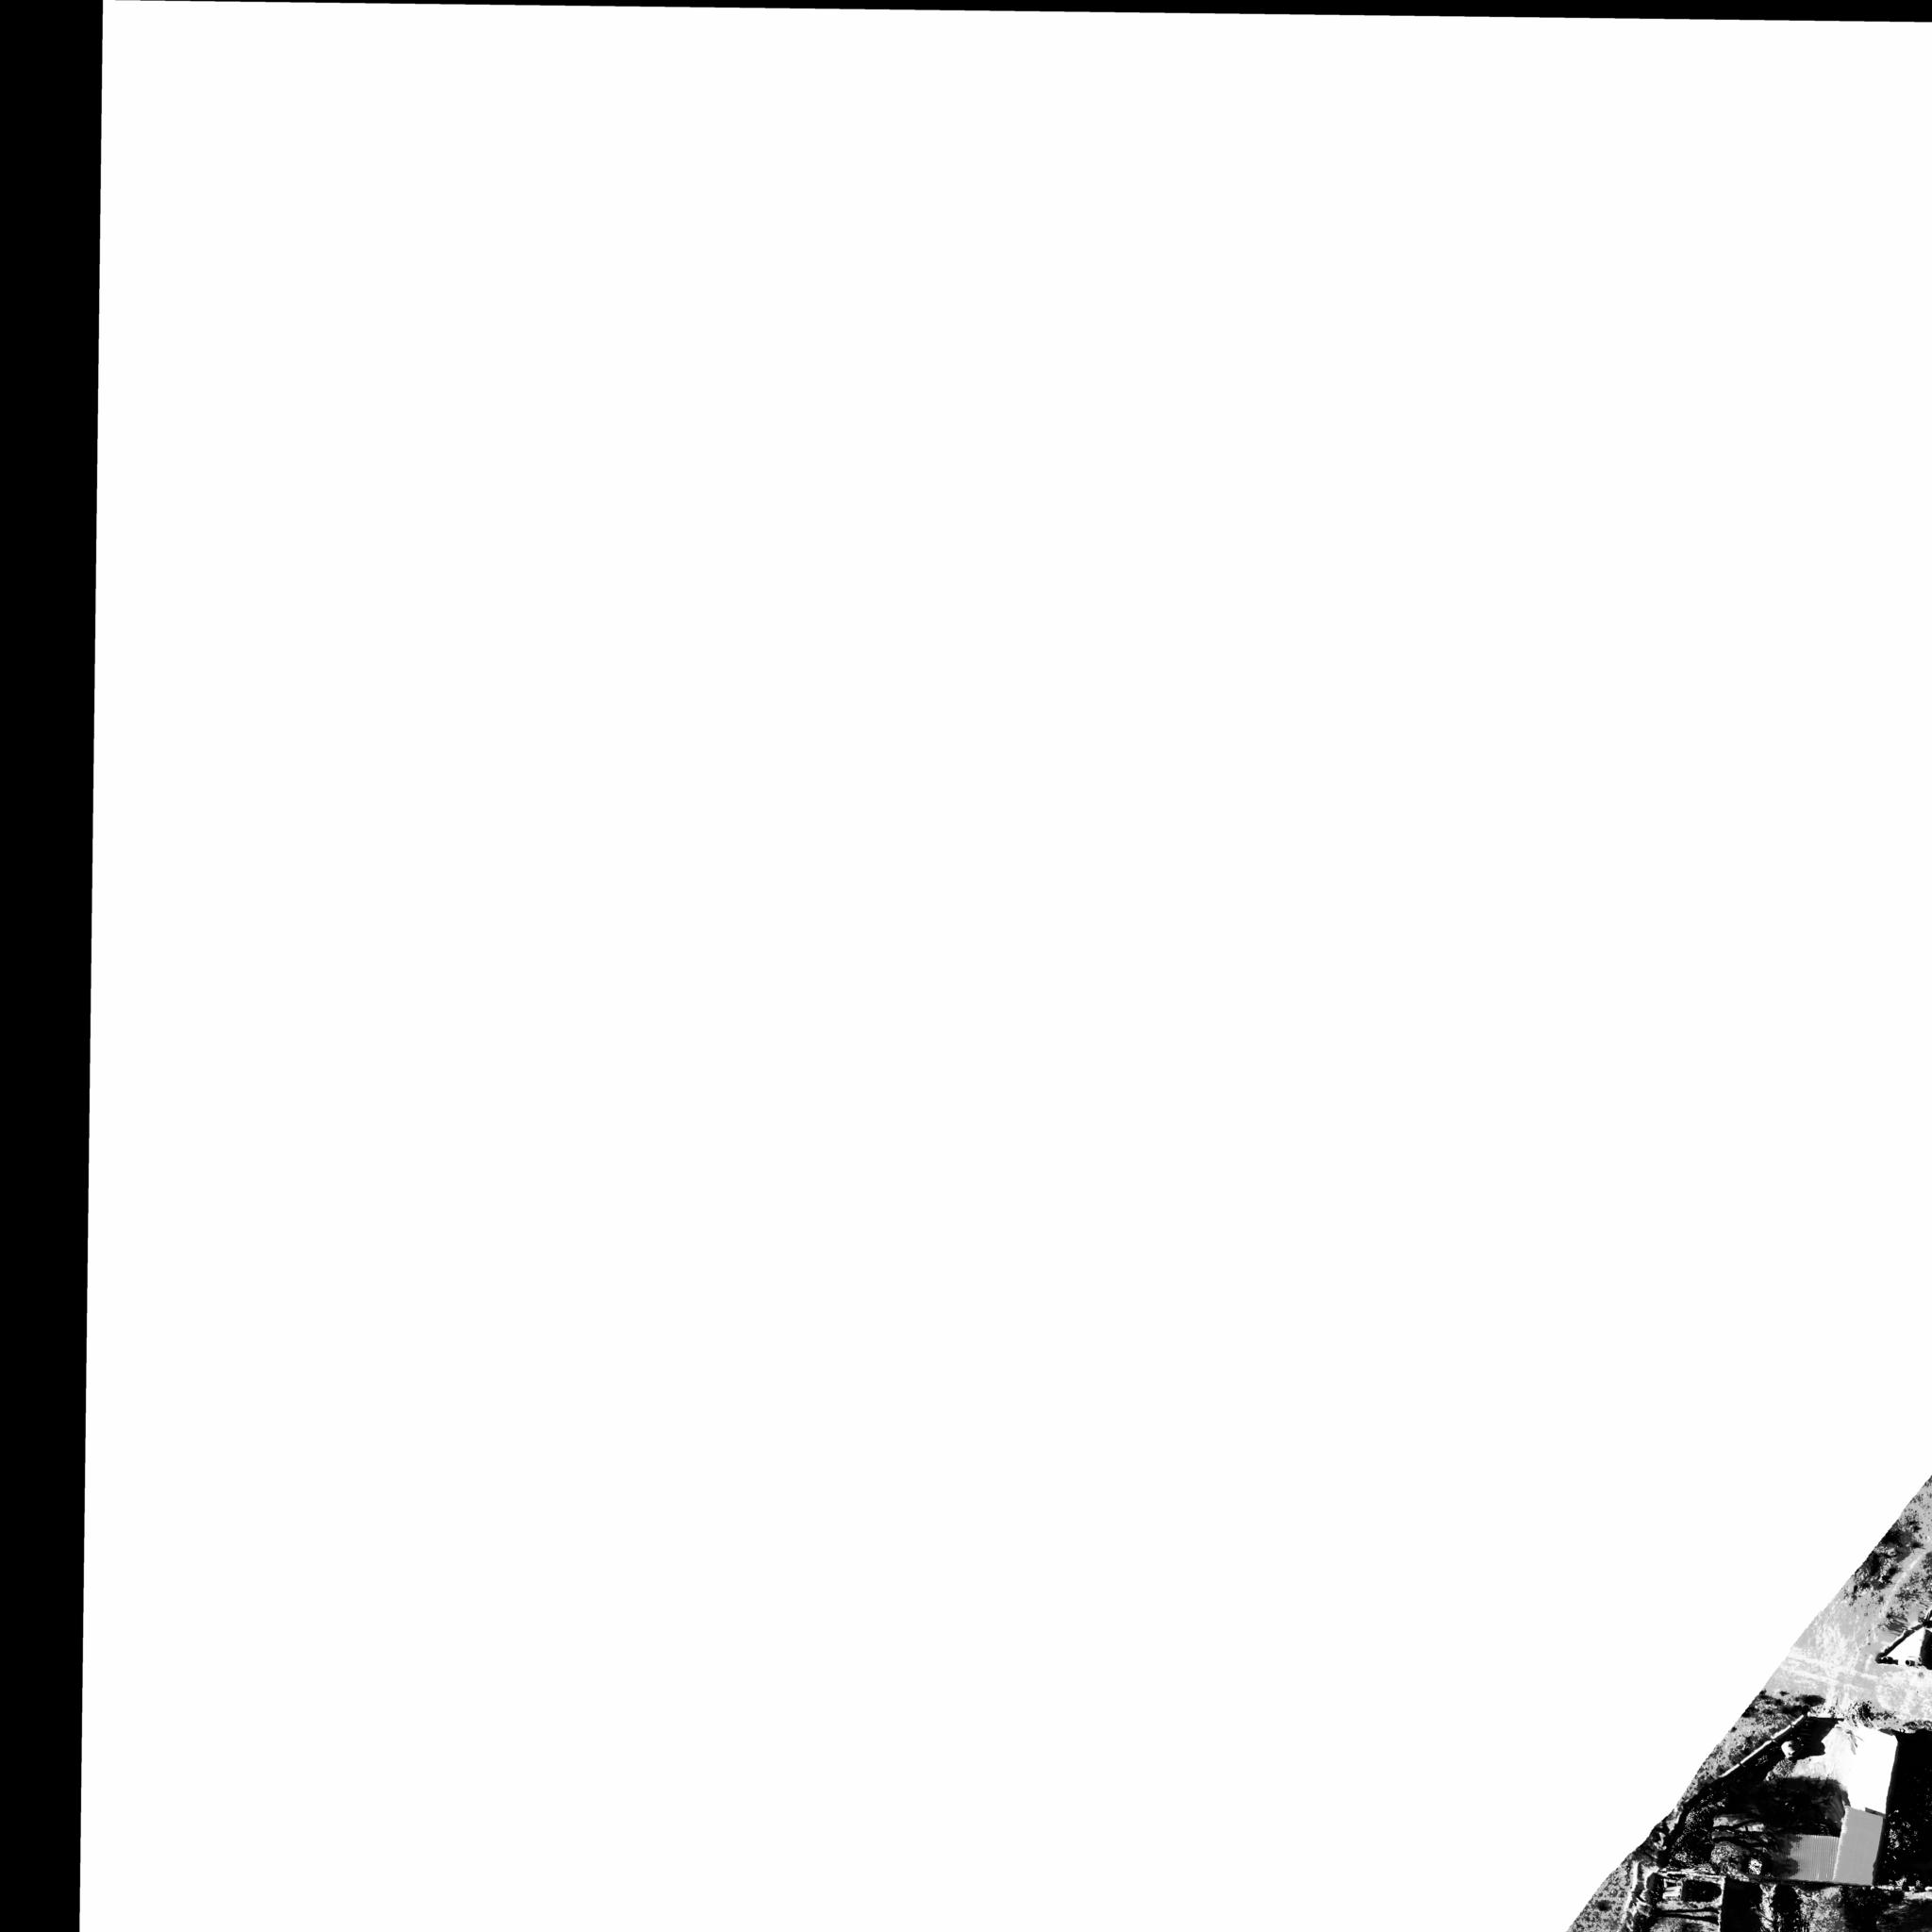
Biome: Bolivian montane dry forests